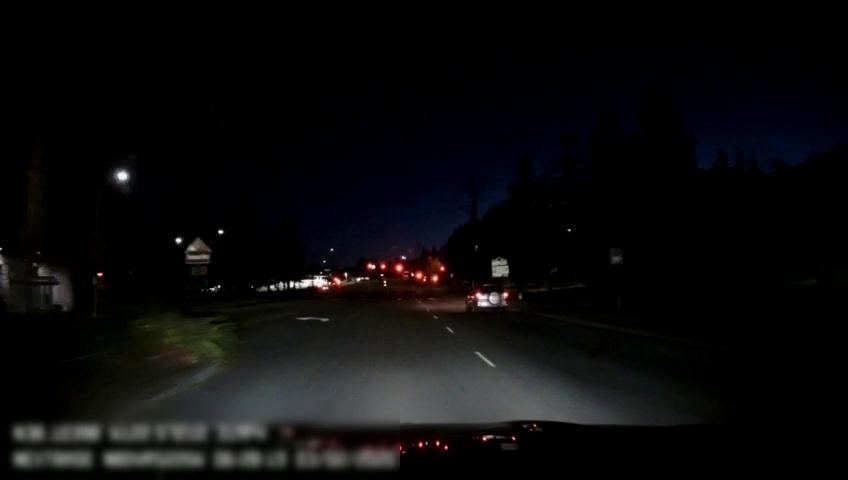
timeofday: Night
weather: Cloudy
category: Drivable Space
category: Drivable Space
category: Vehicles | SUV
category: Lanes | Current Lane